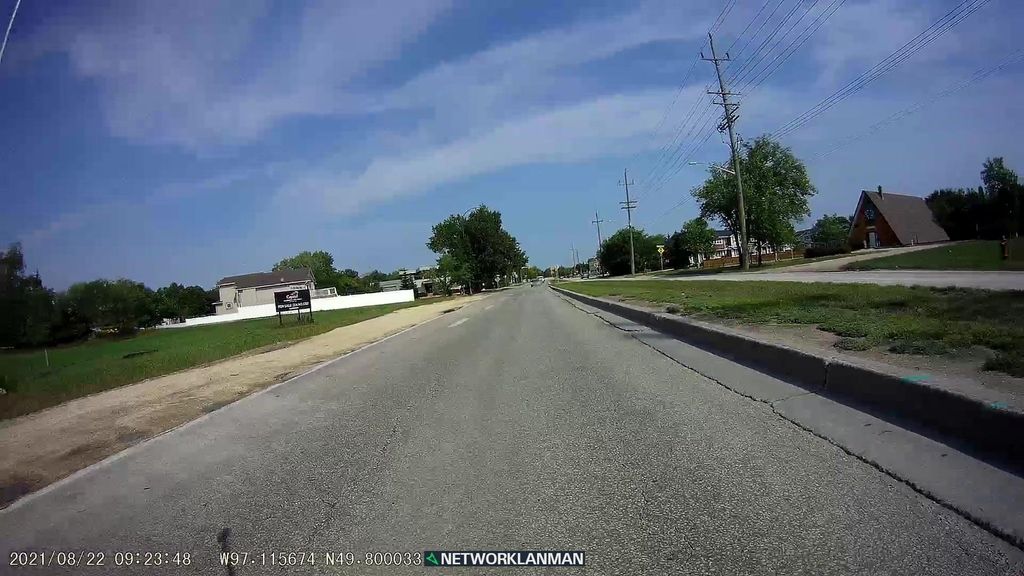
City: winnipeg